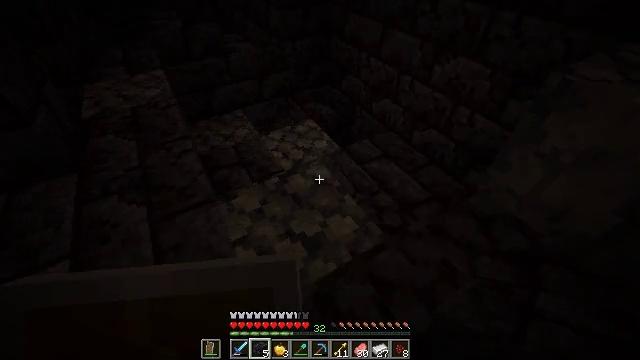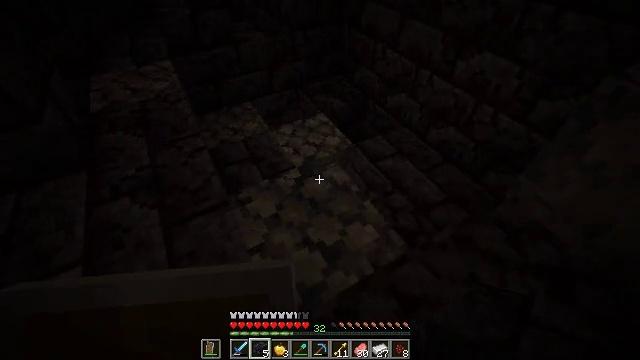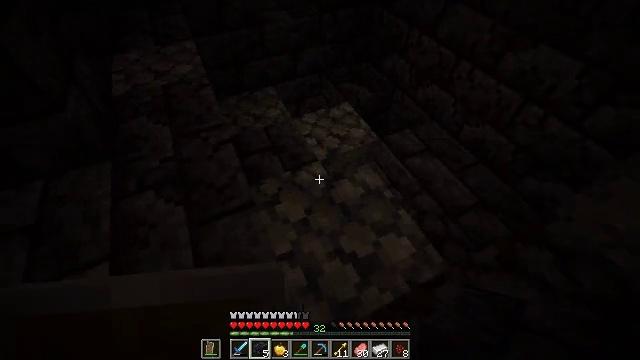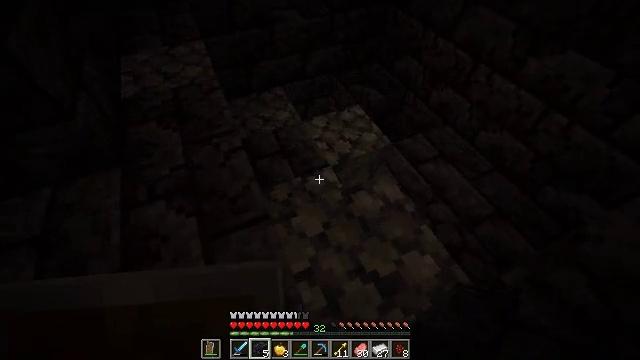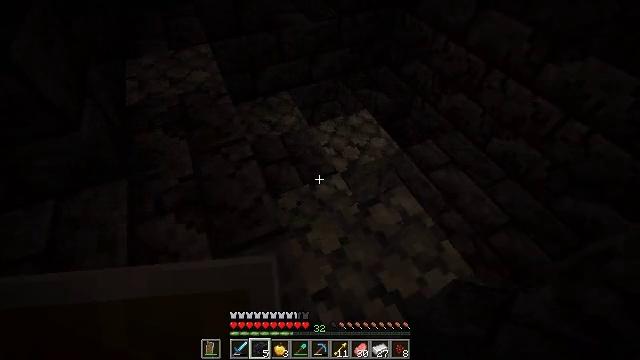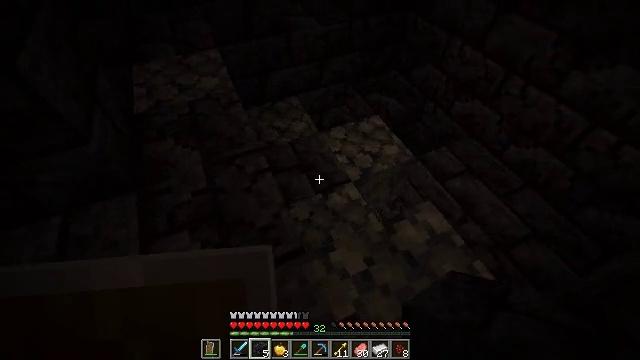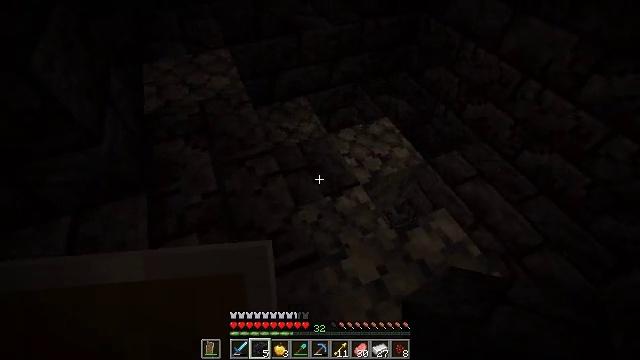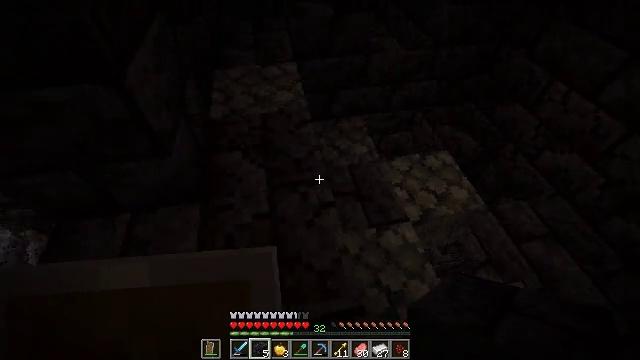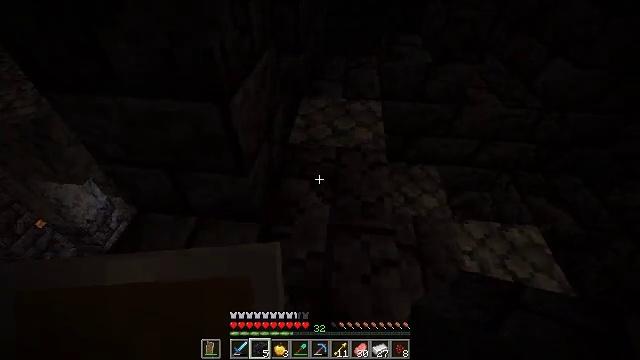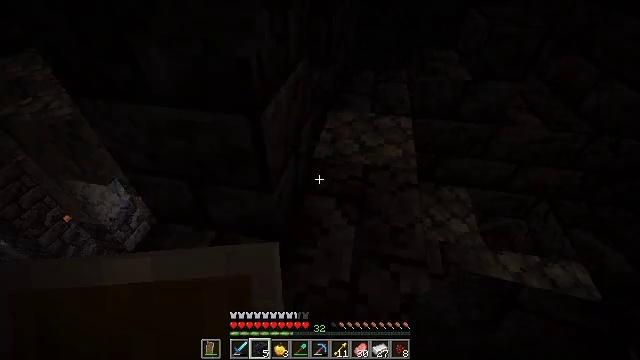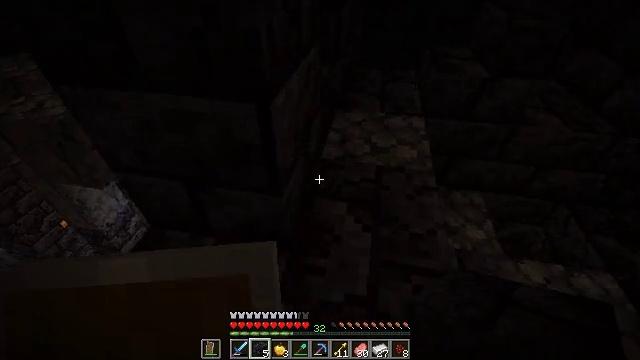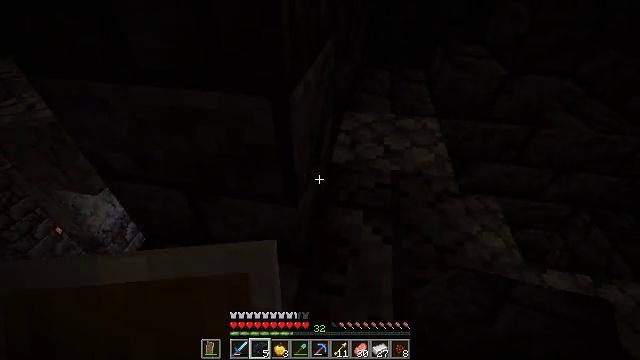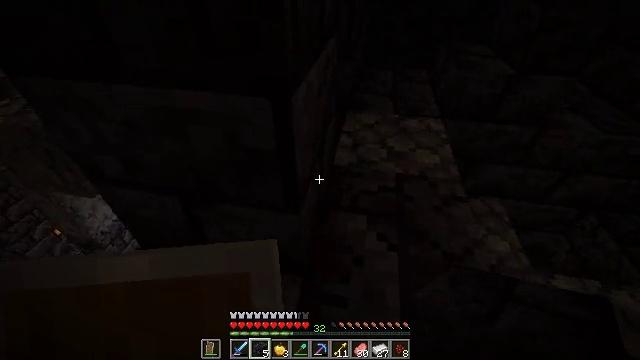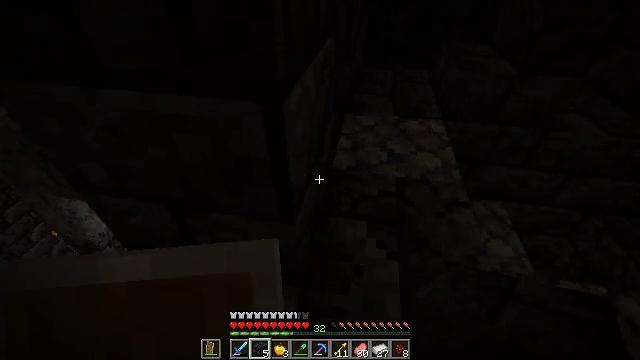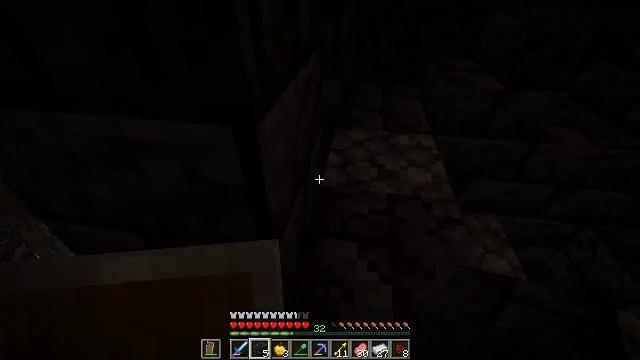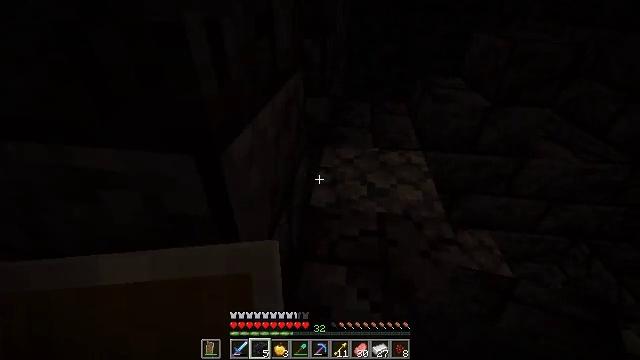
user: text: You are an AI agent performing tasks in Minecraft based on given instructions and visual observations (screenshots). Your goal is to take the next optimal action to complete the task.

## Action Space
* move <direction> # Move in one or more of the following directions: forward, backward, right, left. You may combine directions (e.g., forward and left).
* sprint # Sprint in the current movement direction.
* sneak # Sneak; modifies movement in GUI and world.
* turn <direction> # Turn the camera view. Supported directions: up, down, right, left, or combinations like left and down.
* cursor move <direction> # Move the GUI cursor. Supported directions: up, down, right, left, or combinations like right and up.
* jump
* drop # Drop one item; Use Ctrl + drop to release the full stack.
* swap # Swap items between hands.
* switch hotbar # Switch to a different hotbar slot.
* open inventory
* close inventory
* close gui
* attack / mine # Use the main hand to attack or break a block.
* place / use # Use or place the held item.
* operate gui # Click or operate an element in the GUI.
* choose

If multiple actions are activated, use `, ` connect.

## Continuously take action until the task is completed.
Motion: motion action
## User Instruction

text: Craft nether bricks from netherrack using a furnace.
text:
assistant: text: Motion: move forward and move left, turn left and down
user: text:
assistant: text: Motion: move forward and move left, turn left and down
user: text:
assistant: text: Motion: move forward and move left
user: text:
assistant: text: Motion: move forward and move left
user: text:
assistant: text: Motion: move forward and move left
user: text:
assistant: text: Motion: move forward and move left, turn left
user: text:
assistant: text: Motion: move forward and move left, turn left and up
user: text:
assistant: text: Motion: move forward and move left, sneak, turn left and up
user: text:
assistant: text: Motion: move forward and move left, sneak, turn left and up
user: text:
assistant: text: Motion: move forward and move left, sneak, turn up
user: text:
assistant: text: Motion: move forward and move left, sneak
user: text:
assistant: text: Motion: move forward and move right, sneak
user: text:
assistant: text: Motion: move forward and move right, sneak
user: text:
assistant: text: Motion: move forward and move right, sneak, turn right and up
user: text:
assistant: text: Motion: move forward and move right, sneak, turn right and up
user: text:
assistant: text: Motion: move forward and move right, turn up
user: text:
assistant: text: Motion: move forward and move right
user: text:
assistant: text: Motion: move forward
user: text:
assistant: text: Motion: move forward, turn right
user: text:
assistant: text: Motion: move forward
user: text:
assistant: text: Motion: move forward, turn up
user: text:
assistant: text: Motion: move forward
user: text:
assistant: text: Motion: move forward
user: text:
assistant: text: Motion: move forward
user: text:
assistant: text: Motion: move forward, turn right
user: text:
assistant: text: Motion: move forward, turn right
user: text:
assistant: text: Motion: move forward and move right, turn right
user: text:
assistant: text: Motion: move forward and move right
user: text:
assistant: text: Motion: move forward and move right, turn left and down
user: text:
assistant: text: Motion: move forward and move right, turn left and down